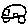
Label: car